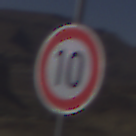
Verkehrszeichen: Geschwindigkeit10
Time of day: Midday
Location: Outdoor (Nature)
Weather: Clear
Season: NotSpecified
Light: Natural